Question: could somebody tell my why Android is ignoring padding i added? Have i did something terribly stupid? I was trying to make some custom inputs for texts. But i encountered weird problem with padding inside EditTexts

Code:
'''
<RelativeLayout xmlns:android="http://schemas.android.com/apk/res/android"
xmlns:tools="http://schemas.android.com/tools"
android:layout_width="match_parent"
android:layout_height="match_parent"
android:background="@color/lightBeige"
tools:context=".LoginActivity">
<LinearLayout
android:layout_width="match_parent"
android:layout_height="match_parent"
android:orientation="vertical"
android:weightSum="1">
<ImageView
android:id="@+id/imageView"
android:layout_width="match_parent"
android:background="@color/lightBrown"
android:layout_height="0dp"
android:layout_gravity="center_horizontal"
android:layout_weight="0.53"
android:contentDescription="@string/app_logo"
android:src="@drawable/logo"
android:paddingLeft="20dp"
android:paddingRight="20dp" />
<LinearLayout
android:layout_width="match_parent"
android:layout_height="wrap_content"
android:orientation="vertical"
android:padding="10dp"
android:layout_gravity="center_horizontal"
android:layout_marginTop="20dp">
<TextView
android:id="@+id/textView"
android:layout_width="wrap_content"
android:layout_height="wrap_content"
android:layout_gravity="center_horizontal"
android:capitalize="characters"
android:text="@string/login_text"
android:textSize="40dp"
android:background="@color/semiGold"
android:textStyle="bold"
android:paddingBottom="10dp"
android:paddingTop="10dp"
android:paddingLeft="20dp"
android:paddingRight="20dp"
android:layout_marginBottom="20dp"
android:layout_marginTop="20dp" />
<LinearLayout
android:layout_width="match_parent"
android:layout_height="wrap_content"
android:background="@color/greyBeige"
android:orientation="vertical"
android:padding="20dp"
android:layout_marginLeft="20dp"
android:layout_marginRight="20dp">
<EditText
android:id="@+id/login_name"
android:background="@drawable/edit_text_cronline"
android:layout_width="match_parent"
android:layout_height="wrap_content"
android:layout_gravity="center_horizontal"
android:inputType="text"
android:hint="@string/input_login_text"
android:paddingTop="15dp"
android:paddingBottom="15dp"
android:paddingLeft="10dp"
android:layout_marginBottom="5dp"
android:paddingRight="10dp" />
<EditText
android:id="@+id/login_pass"
android:background="@drawable/edit_text_cronline"
android:layout_width="match_parent"
android:layout_height="wrap_content"
android:layout_gravity="center_horizontal"
android:inputType="text"
android:hint="@string/input_password_text"
android:paddingTop="15dp"
android:paddingBottom="15dp"
android:paddingLeft="10dp"
android:layout_marginBottom="5dp"
android:paddingRight="10dp" />
<Button
android:layout_width="match_parent"
android:layout_height="wrap_content"
android:text="@string/button_login_text"
android:id="@+id/loginButton"
android:background="@drawable/button_cronline"/>
</LinearLayout>
</LinearLayout>
</LinearLayout>
</RelativeLayout>
'''
And my custom thingy for inputs:
'''
<?xml version="1.0" encoding="utf-8"?>
<layer-list xmlns:android="http://schemas.android.com/apk/res/android">
<!-- main color -->
<item
android:bottom="4dp"
android:left="1.5dp"
android:right="1.5dp">
<shape>
<solid android:color="#FEFEFE" />
</shape>
</item>
<!-- draw another block to cut-off the left and right bars -->
<item android:bottom="5.0dp">
<shape>
<solid android:color="#FEFEFE" />
</shape>
</item>
</layer-list>
'''
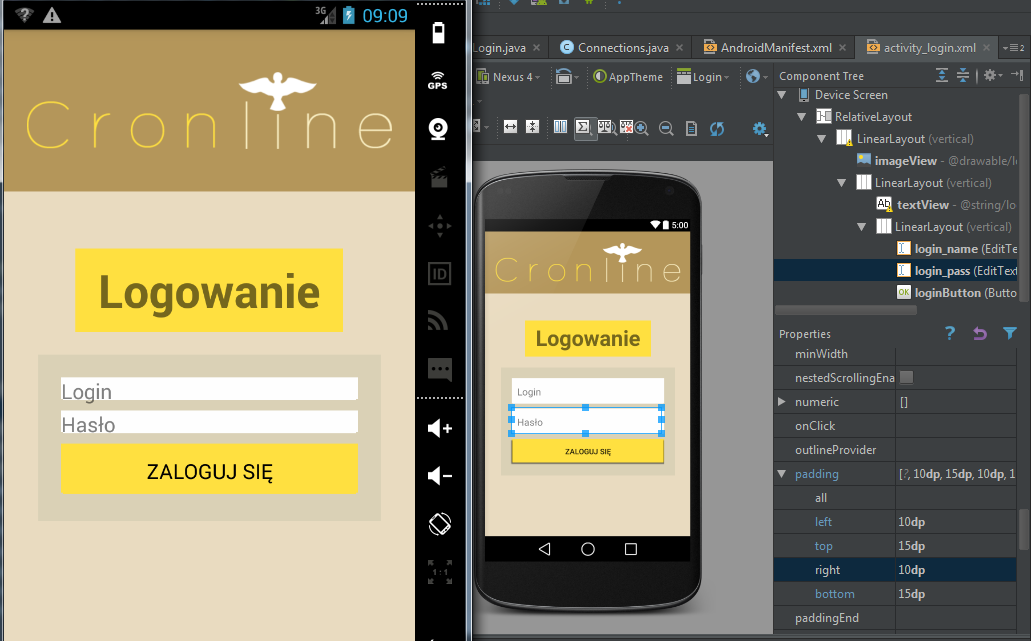
Answer: You should add padding to your items in instead of .